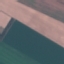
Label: AnnualCrop